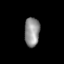
Tissue: lung
Cell type: Endothelial cells
Senescence score: 0.5902
Nuclear area (px): 436
Mean DAPI intensity: 143.493